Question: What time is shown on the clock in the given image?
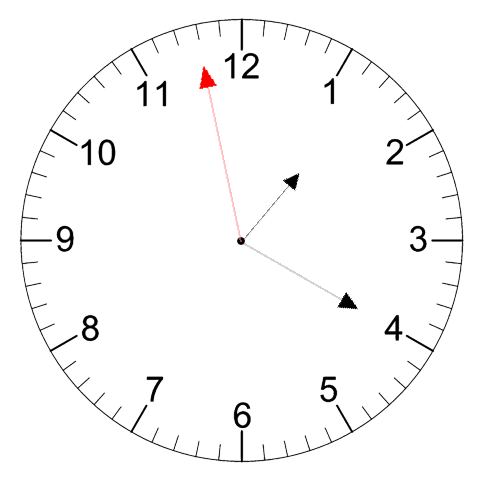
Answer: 01:19:58